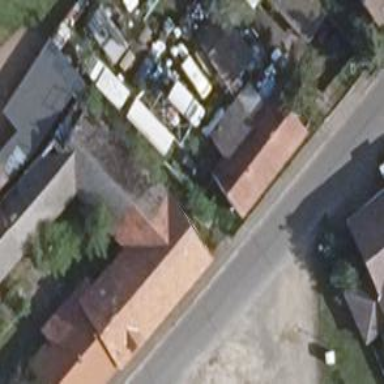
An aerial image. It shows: Gabled building with the roof oriented along its structure.